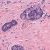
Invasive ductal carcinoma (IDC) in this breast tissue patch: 1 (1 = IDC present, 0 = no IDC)